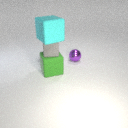
large green rubber cube below small gray rubber cube